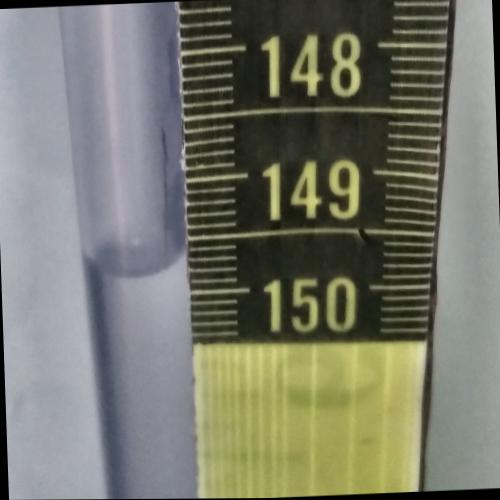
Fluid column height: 149.8 cm